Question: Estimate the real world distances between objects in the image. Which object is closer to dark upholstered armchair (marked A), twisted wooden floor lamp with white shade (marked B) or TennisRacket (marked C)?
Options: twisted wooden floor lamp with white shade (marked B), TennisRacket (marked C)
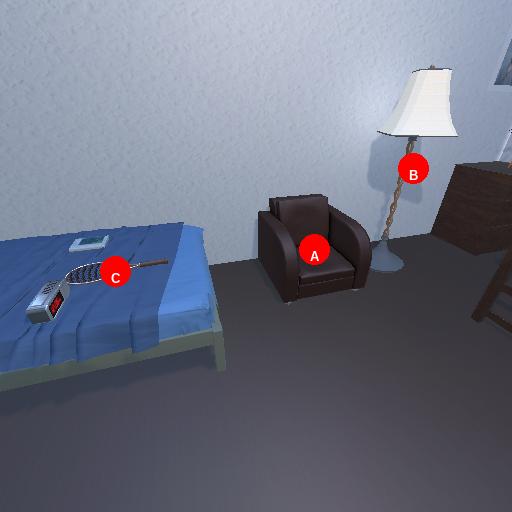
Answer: twisted wooden floor lamp with white shade (marked B)